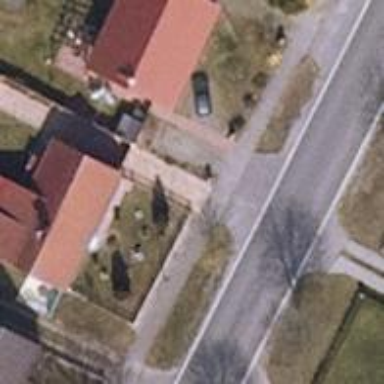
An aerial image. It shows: Sidewalk.